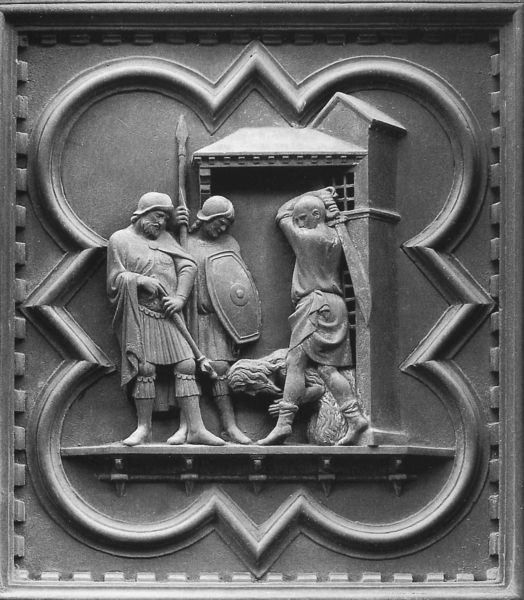
Titel: Südportal
Künstler: Andrea Pisano
Standort: Florenz, Baptisterium (EU - I - Toskana)
Schlagwörter: fenster, frau, tür, dach, haus, architektur, henker, hinrichtung, johannes, köpfen, tod, täufer, gitter, haare, gotik, turm, relief, italien, lanze, soldaten, glatze, metall, bronze, schild, rechteck, schwert, säbel, degen, helm, rüstung, rom, römer, jesus, florenz, vordach, petrus, pass, bramante, container, ghiberti, vierpass, wärter, wettbewerb, scheinarchitektur, köpfung, pisano, donatello, batisterium